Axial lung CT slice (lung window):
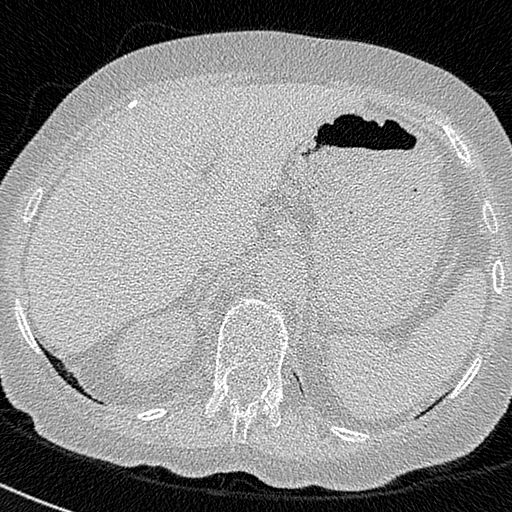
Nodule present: no